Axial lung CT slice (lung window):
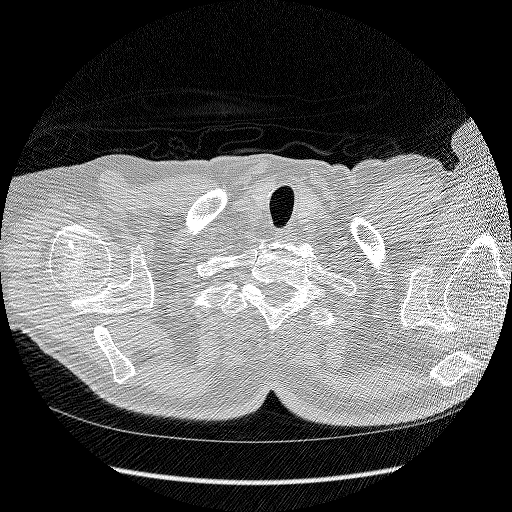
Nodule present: no